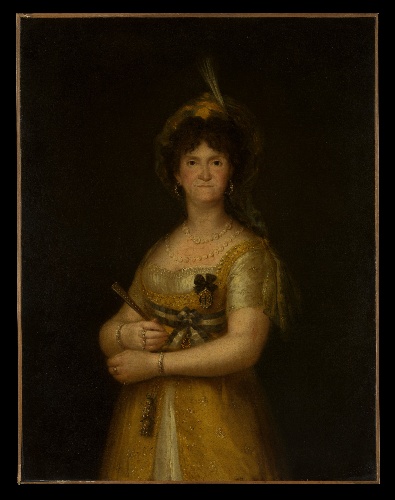
Title: María Luisa of Parma (1751–1819), Queen of Spain
Artist: Goya
Artist bio: Spanish, after 1800
Object type: Painting
Classification: Paintings
Medium: Oil on canvas
Dimensions: 43 1/2 x 33 1/2 in. (110.5 x 85.1 cm)
Department: European Paintings
Credit line: H. O. Havemeyer Collection, Bequest of Mrs. H. O. Havemeyer, 1929
Accession year: 1929
Repository: Metropolitan Museum of Art, New York, NY
Tags: Queens|Portraits|Women